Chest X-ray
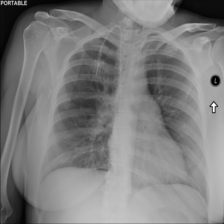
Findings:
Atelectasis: negative
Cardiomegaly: negative
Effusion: negative
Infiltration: negative
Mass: negative
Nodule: negative
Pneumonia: negative
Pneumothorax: negative
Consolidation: negative
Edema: negative
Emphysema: negative
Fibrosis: negative
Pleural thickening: negative
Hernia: negative